Aerial crown-view tile of a tropical tree (Barro Colorado Island, Panama), acquired 20241112:
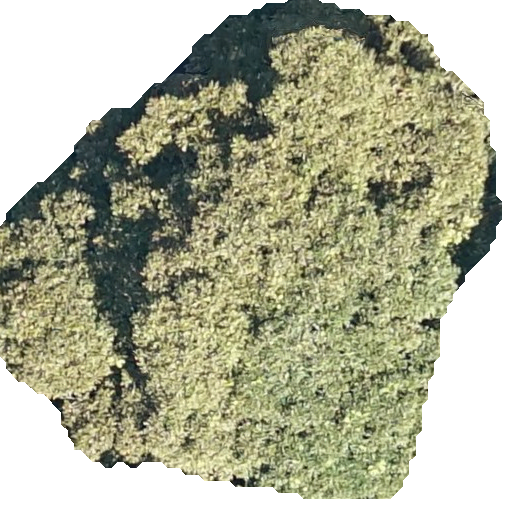
Species: Dipteryx oleifera
GBIF accepted scientific name: Dipteryx oleifera
Crown area: 284.704 m²